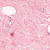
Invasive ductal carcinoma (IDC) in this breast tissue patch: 0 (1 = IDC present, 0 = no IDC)